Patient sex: M
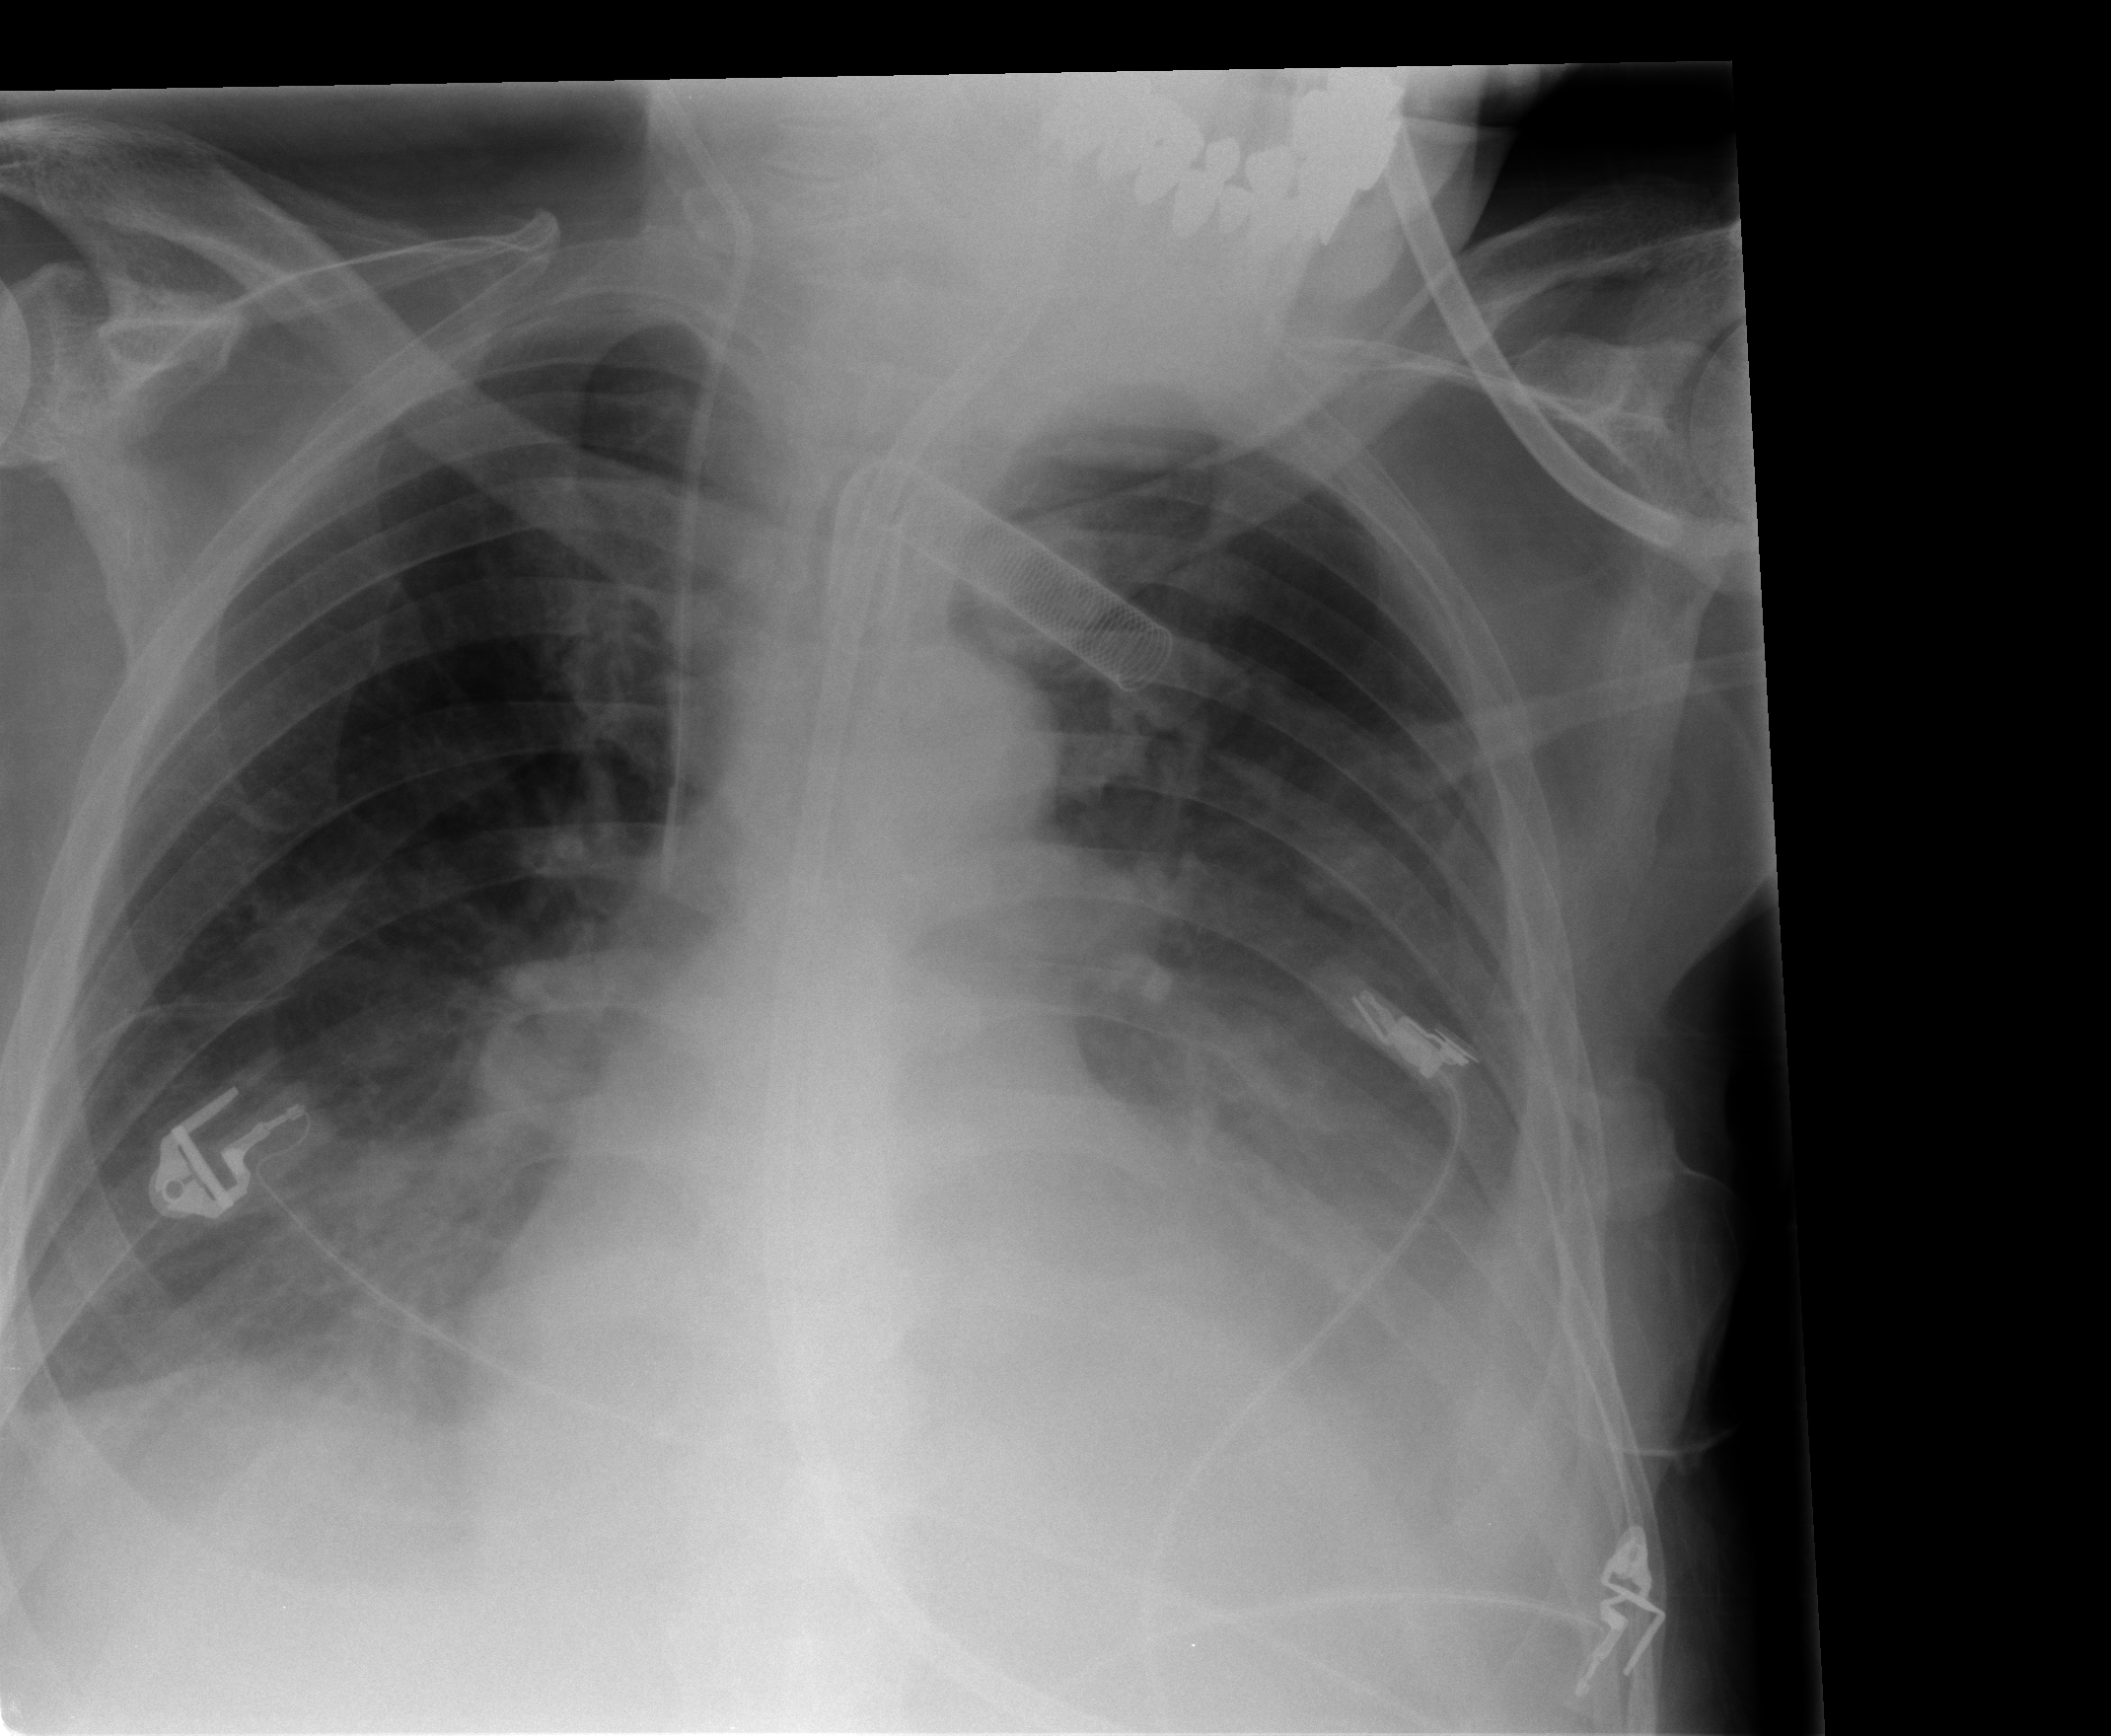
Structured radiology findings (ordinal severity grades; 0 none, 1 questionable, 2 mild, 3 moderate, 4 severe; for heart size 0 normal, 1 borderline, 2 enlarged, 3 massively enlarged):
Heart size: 2
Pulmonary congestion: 1
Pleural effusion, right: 2
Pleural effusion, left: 3
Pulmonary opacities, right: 2
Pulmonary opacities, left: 1
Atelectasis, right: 2
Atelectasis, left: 3